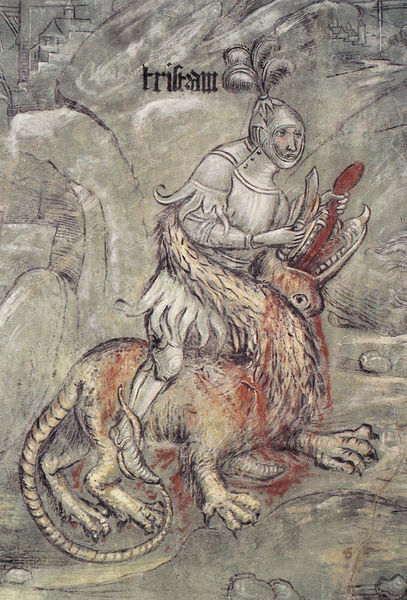
Titel: Schloss Runkelstein, Tristan-Zimmer
Standort: (AUT Tirol), Bozen (EU - AUT - Tirol)
Schlagwörter: feder, felsen, held, kampf, mann, stadt, zeichnung, federn, stein, turm, federbusch, reiten, schwanz, feathers, fight, hands, people, plumes, red, soldier, sword, white, black, face, gray, grey, painting, yellow, brown, stufen, name, blut, säbel, soldat, helm, krallen, ritter, rüstung, feather, zähne, fighting, man, stone, maul, zunge, building, hill, house, landscape, village, ritterrüstung, kralle, armor, armour, feet, helmet, knight, metal, steel, drawing, paper, mouth, bird, tail, battle, flight, ungeheuer, drache, monster, tatze, untier, city, neck, medieval, animal, eye, mythical, warrior, bestie, pranken, riding, claws, paw, paws, graz, dragon, mut, lion, beast, kill, killing, helmbausch, weapon, knife, blood, fantasy, rider, scales, eys, tristan, demon, slaying, tongue, rat, pulling, claw, gryffin, conquest, jaws, plume, sir, tristram, talons, asshole, slayer, manticore, courage, pipnk, trifam, blood beast, astride, teetch, toungh, tallons, tesitram, chavelier, maticore, no sword, knigjt